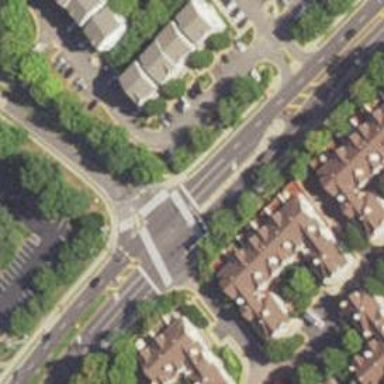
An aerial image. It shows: Marked road crossing.